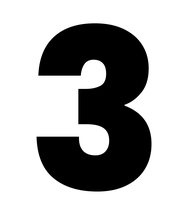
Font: Poppins-ExtraBold